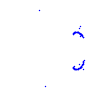
Particle: proton